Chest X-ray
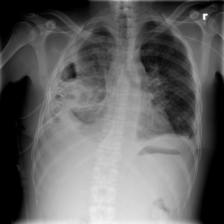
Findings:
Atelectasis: negative
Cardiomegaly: negative
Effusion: positive
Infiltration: negative
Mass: negative
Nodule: negative
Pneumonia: negative
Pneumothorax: negative
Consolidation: negative
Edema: negative
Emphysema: negative
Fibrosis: negative
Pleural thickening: positive
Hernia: negative